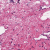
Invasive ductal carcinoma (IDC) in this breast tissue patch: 0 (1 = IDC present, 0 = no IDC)